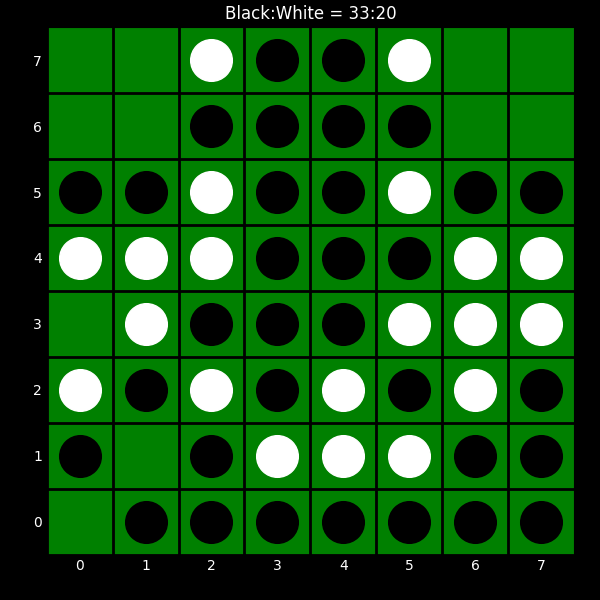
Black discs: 33
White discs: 20